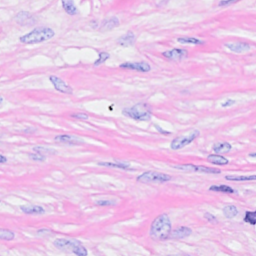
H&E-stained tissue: Breast